Question: I have a 'emptydatarowstyle' that doesn't seem to be working. When the GridView is empty. I'm trying to hide the white border around this:

Code:
'''
<emptydatarowstyle BorderStyle="None" BorderWidth="0px" />
<emptydatatemplate>
No Dates Found for this experience at this current time. Please try again.
</emptydatatemplate>
'''
EDIT:
ASPX:
'''
<%@ Page Language="C#" AutoEventWireup="true" CodeBehind="book.aspx.cs" Inherits="chinatownexperience.book" %>
<!DOCTYPE html PUBLIC "-//W3C//DTD XHTML 1.0 Transitional//EN" "http://www.w3.org/TR/xhtml1/DTD/xhtml1-transitional.dtd">
<html xmlns="http://www.w3.org/1999/xhtml">
<head runat="server">
<title></title>
<link href="css/main.css" rel="stylesheet" type="text/css" />
<!-- Put the following javascript before the closing </head> tag. -->
<script type="text/javascript">
(function () {
var cx = '000935526448861961589:s0c0yzdtfao';
var gcse = document.createElement('script'); gcse.type = 'text/javascript'; gcse.async = true;
gcse.src = (document.location.protocol == 'https:' ? 'https:' : 'http:') +
'//www.google.com/cse/cse.js?cx=' + cx;
var s = document.getElementsByTagName('script')[0]; s.parentNode.insertBefore(gcse, s);
})();
</script>
</head>
<body>
<form id="form1" runat="server">
<div id="body-1">
<div id="topblank">
<div class="top-1-1"><a href="experiences.aspx"><img onmouseover="this.src='images/myexperience-on.png'" onmouseout="this.src='images/myexperience.png'" src="images/myexperience.png" width="111" height="23" alt="My Experience" /></a></div>
<div class="yellowsquare"></div>
<div class="top-1-2"><a href="loginpublic.aspx"><img onmouseover="this.src='images/login-on.png'" onmouseout="this.src='images/login.png'" src="images/login.png" width="49" height="23" alt="Login" /></a></div>
<div class="yellowsquare"></div>
<div class="top-1-3"><a href="register.aspx"><img onmouseover="this.src='images/register-on.png'" onmouseout="this.src='images/register.png'" src="images/register.png" width="62" height="23" alt="Register" /></a></div>
<div class="top-2-google"><gcse:searchbox-only></div>
</div>
<div class="center">
<div class="navhome"><a href="index.aspx"><img src="images/menu-home-button-off.png" width="81" height="54" alt="Home" /></a>
</div>
<div class="navaboutus"><a href="aboutus.aspx"><img src="images/menu-aboutus-button-off.png" width="105" height="54" alt="Home" /></a>
</div>
<div class="navexperiences"><a href="experiences.aspx"><img src="images/menu-experiences-button-on.png" width="129" height="54" alt="Home" /></a>
</div>
<div class="navgetinvolved"><a href="getinvolved.aspx"><img src="images/menu-getinvolved-button-off.png" width="130" height="54" alt="Home" /></a>
</div>
<div class="navsupportus"><a href="supportus.aspx"><img src="images/menu-supportus-button-off.png" width="128" height="54" alt="Home" /></a>
</div>
<div class="navcontactus"><a href="contactus.aspx"><img src="images/menu-contactus-button-off.png" width="132" height="54" alt="Home" /></a>
</div>
<div class="navmenuend"><img src="images/menu-end.png" width="8" height="54" alt="menu end" />
</div>
</div>
<div class="line"><hr /></div>
<div class="centergrid">
<asp:GridView ID="GridView1" runat="server" AutoGenerateColumns="False"
DataSourceID="SqlDataSource1" CssClass="bookgridview">
<%-- <emptydatarowstyle BorderStyle="None" BorderWidth="0px" />--%>
<emptydatatemplate>
Unfortunately, this Experience is currently fully booked. Please try again later for availability.
<!-- <div id="filler"></div> -->
</emptydatatemplate>
<Columns>
<asp:BoundField DataField="TName" HeaderText="Experience" SortExpression="TName" />
<asp:BoundField DataField="SDate" HeaderText="Date" SortExpression="SDate" DataFormatString="{0:d}" />
<asp:BoundField DataField="STime" HeaderText="Time" SortExpression="STime" />
<asp:BoundField DataField="TDuration" HeaderText="Duration (approx)"
SortExpression="TDuration" />
<asp:BoundField DataField="TPriceadult" HeaderText="Adult"
SortExpression="TPriceadult" DataFormatString="{0:C}" />
<asp:BoundField DataField="TPricesenior" HeaderText="Student/Senior"
SortExpression="TPricesenior" DataFormatString="{0:C}" />
<asp:BoundField DataField="TPricechild" HeaderText="Child"
SortExpression="Tpricechild" DataFormatString="{0:C}" />
<asp:BoundField DataField="ScheduleId" HeaderText="ScheduleId"
SortExpression="ScheduleId" Visible="False" />
<asp:TemplateField>
<ItemTemplate>
<asp:HyperLink ID="lnkSelect" runat='server' NavigateUrl='<%# String.Format("~/bookingform.aspx?ID={0}", Eval("ScheduleId")) %>'>Book</asp:HyperLink>
</ItemTemplate>
</asp:TemplateField>
</Columns>
</asp:GridView>
<asp:SqlDataSource ID="SqlDataSource1" runat="server"
ConnectionString="<%$ ConnectionStrings:ChinatowndbConnString %>"
SelectCommand="SELECT * FROM [vwSchedule] Where TourId=@tid">
<SelectParameters>
<asp:QueryStringParameter DbType="Int32" Name="tid" QueryStringField="tourid" />
</SelectParameters>
</asp:SqlDataSource>
</div>
<div id="bottomspace"></div>
<div class="line"><hr class="top" /></div>
</div>
</form>
</body>
</html>
'''
CSS:
'''
.bookgridview
{
float: left;
width: 836px;
border: 1px solid white;
padding: 0px 0px 0px 0px;
font: 14px "Trebuchet MS", "Lucida Sans Unicode", "Lucida Grande", "Lucida Sans", Arial, sans-serif;
color: #FFFFFF;
}
.bookgridview td {
padding: 2px;
}
.bookgridview th {
padding: 2px;
}
'''
Regards
Tea
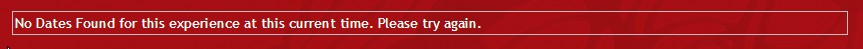
Answer: I dissected your page.See image below.

And after performing the magic in the row databound. You can see that the style bookgridview is the culprit.So we are clearing it by setting the css to an empty string.

End result.You can see now that the border is removed.Let me know how this goes.